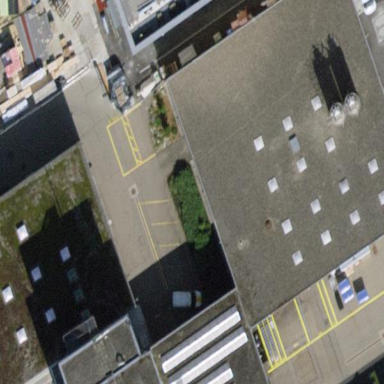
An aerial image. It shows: Transportation building.